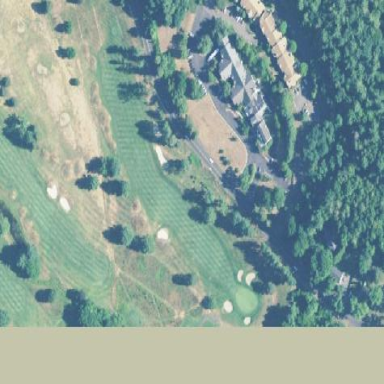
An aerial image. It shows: Grassy area designated as golf fairway.